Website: lowes
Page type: customer-info-address
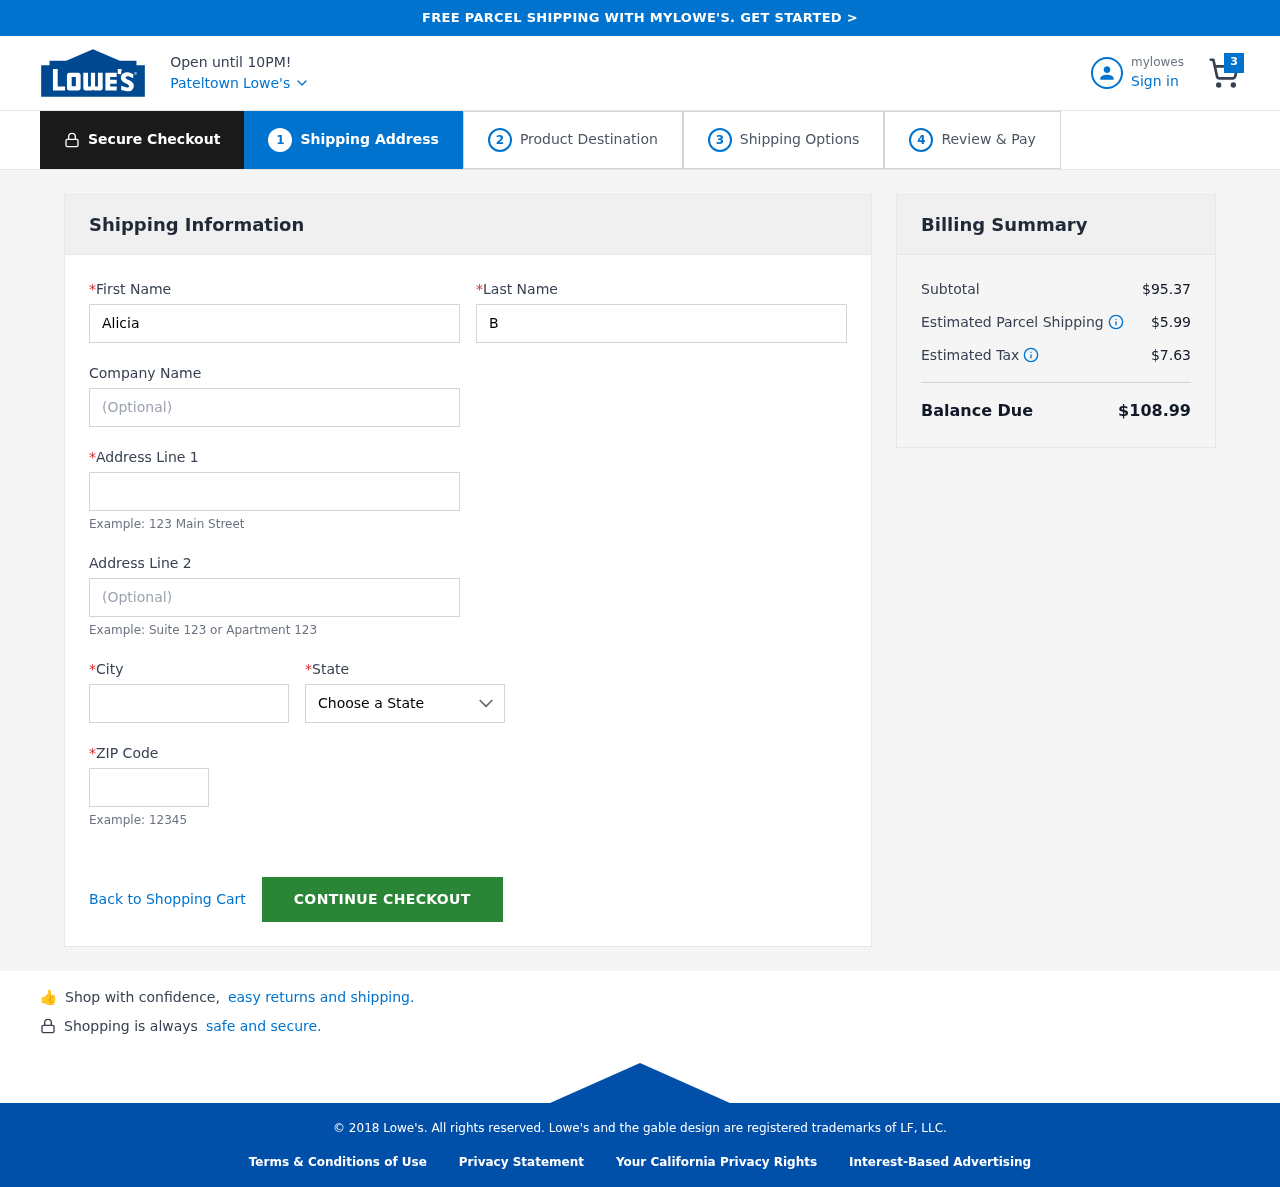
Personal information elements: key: PII_CITY
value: Pateltown
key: PII_FIRSTNAME
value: Alicia
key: PII_LASTNAME
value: Bailey
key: PII_POSTCODE
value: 97181
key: PII_STATE
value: Oregon
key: PII_STREET
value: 906 Salazar Brook
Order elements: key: ORDER_NUM_ITEMS
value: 3
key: ORDER_SUBTOTAL
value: $95.37
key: ORDER_SHIPPING_COST
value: $5.99
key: ORDER_TAX
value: $7.63
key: ORDER_TOTAL
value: $108.99